Field crop: maize
Growth stage: 1
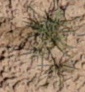
Species: lolium